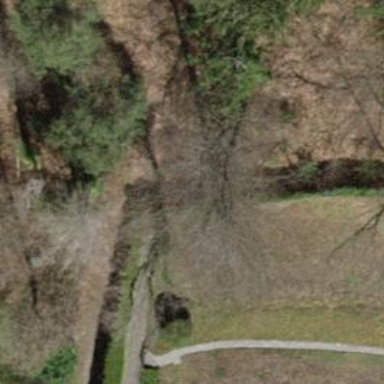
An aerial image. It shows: Path covered in grass.